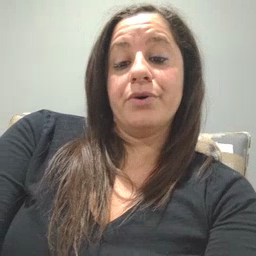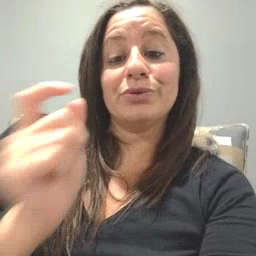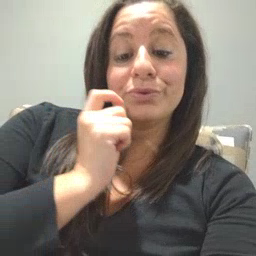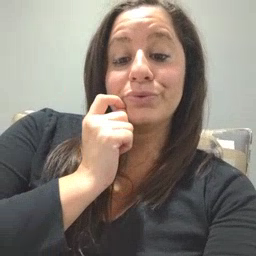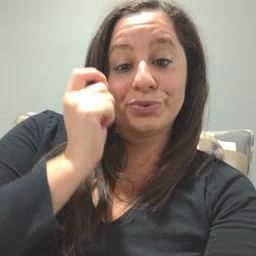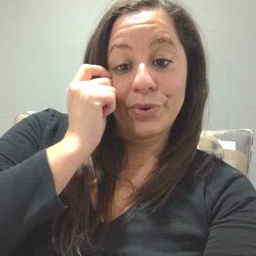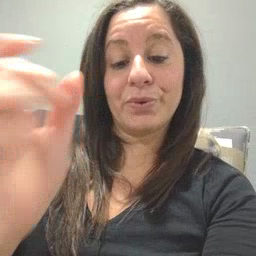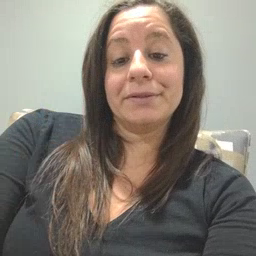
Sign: store